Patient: sex M, age 34
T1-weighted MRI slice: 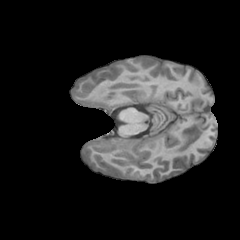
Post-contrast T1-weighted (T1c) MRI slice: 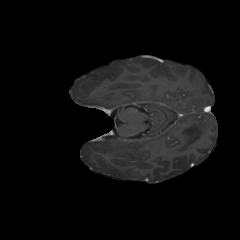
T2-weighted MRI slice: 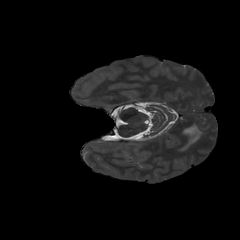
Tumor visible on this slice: no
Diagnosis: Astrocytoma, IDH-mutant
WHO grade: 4